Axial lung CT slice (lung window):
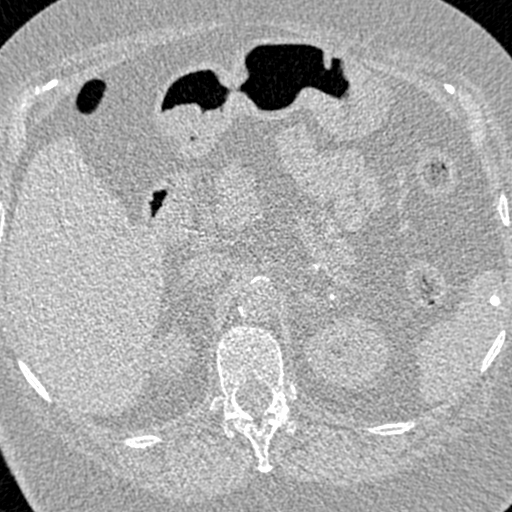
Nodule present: no